Question: I have generated an app with navigation drawer using the wizard.
When I choose Run 'App' or Debug 'App' I get this error:

The Generate Signed APK... option works and it creates the signed app which can be installed on the phone and works.
Also make or rebuild project works in debug or release without errors.
I have configured the signing information in project structure, but I get the same error. Also I have another older app which runs or debugs without this error and have the same gradle.build, except that the last one is targeted to sdk 20
This is my build.gradle file
- - - - -
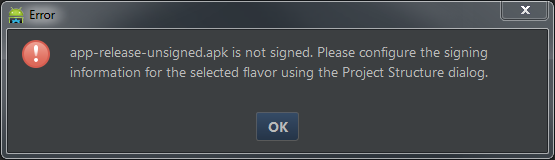
Answer: I encountered the same problem today
-Close the project and import again.